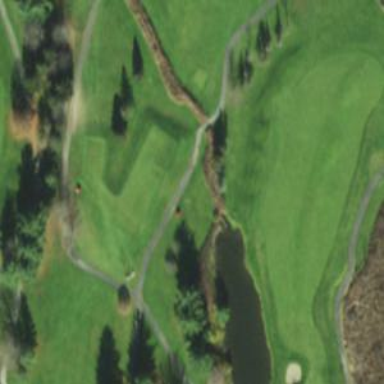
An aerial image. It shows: Path for both road and golf.